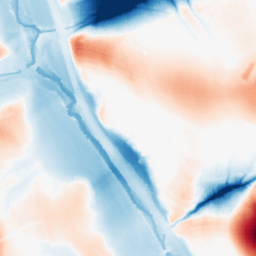
Category: morphological
Decomposition family: morphological
Decomposition parameters: operation: average
size: 50
Upsampling method: sinc_hamming
Upsampling parameters: scale: 8
kernel_size: 16
Upsampling scale: 8